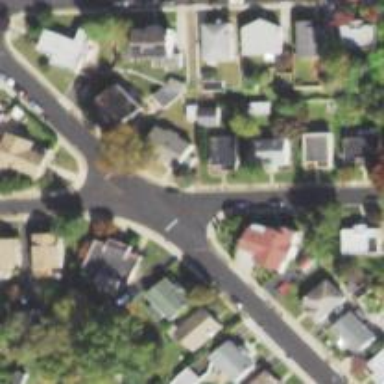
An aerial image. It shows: Unmarked crossing on footway.